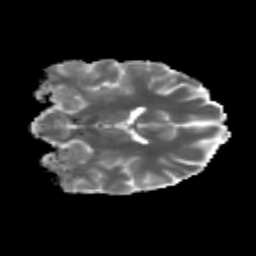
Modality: MD
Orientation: coronal
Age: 19
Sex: female
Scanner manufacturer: siemens
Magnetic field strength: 3 T
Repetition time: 3.5 s
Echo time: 0.125 s